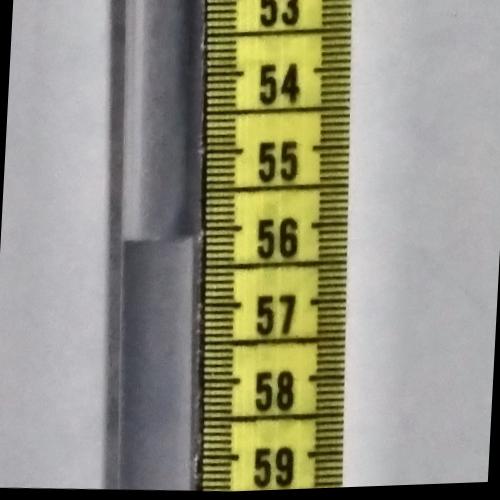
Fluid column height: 56.1 cm